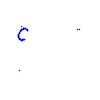
Particle: kaon